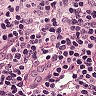
Metastatic tissue present: no